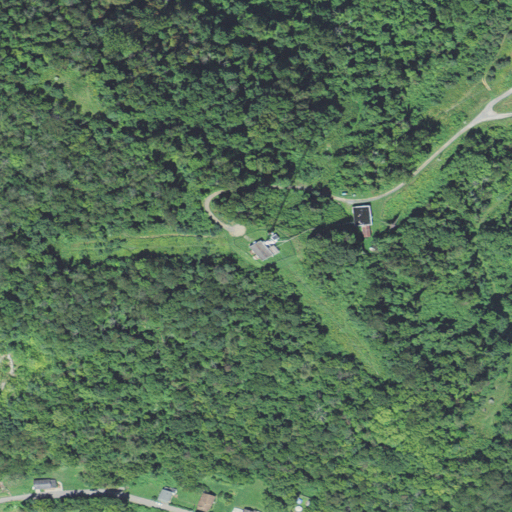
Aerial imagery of mountain in West Virginia named Pinnickinnick Mountain containing deciduous forest, open development, low intensity development, shrub, and grassland